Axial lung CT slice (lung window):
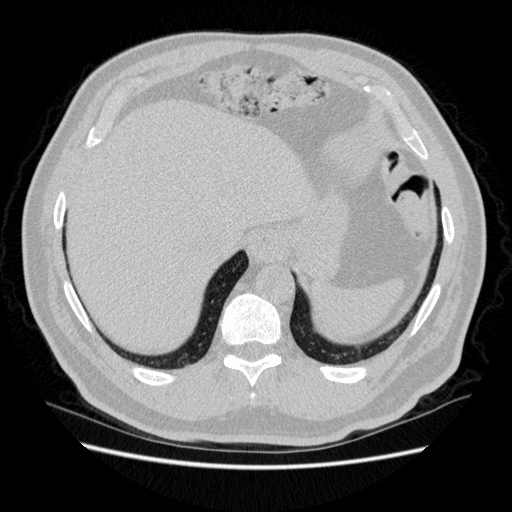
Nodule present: no